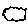
Label: cloud